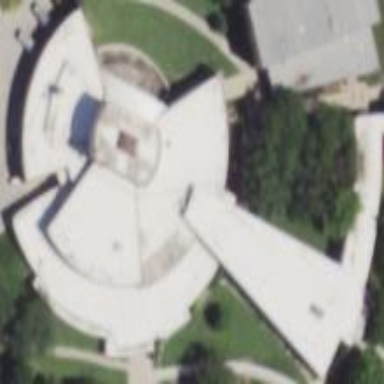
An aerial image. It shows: Arts centre located within university building.